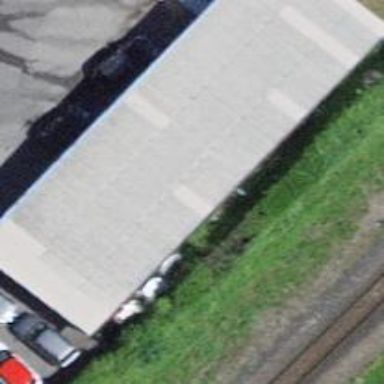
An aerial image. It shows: View of roof of building.